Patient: sex M, age 44
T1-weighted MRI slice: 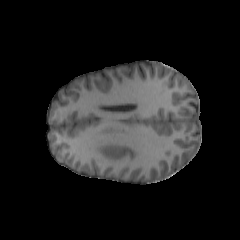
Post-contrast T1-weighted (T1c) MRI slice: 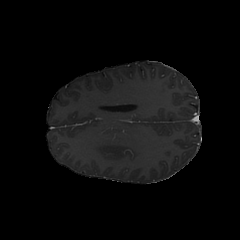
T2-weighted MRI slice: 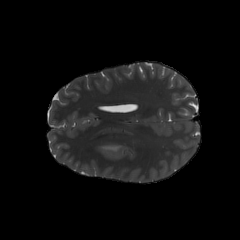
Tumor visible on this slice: yes
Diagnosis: Astrocytoma, IDH-mutant
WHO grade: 3